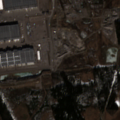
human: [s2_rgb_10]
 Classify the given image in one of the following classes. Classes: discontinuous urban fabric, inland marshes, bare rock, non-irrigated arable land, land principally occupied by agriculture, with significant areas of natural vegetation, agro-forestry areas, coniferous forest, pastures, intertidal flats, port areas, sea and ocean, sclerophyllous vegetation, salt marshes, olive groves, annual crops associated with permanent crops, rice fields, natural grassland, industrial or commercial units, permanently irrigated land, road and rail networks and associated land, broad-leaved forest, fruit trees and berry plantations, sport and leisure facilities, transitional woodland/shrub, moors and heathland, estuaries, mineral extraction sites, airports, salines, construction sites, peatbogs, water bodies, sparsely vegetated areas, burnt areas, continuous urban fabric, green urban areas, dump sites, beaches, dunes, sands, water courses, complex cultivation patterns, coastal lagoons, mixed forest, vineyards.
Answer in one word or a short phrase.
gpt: industrial or commercial units, mineral extraction sites, land principally occupied by agriculture, with significant areas of natural vegetation, mixed forest, transitional woodland/shrub